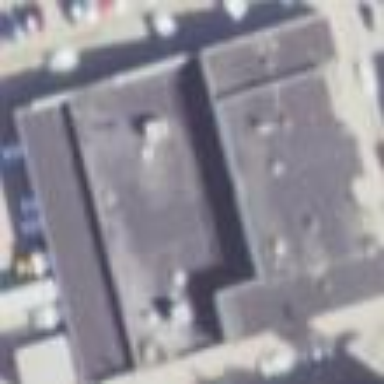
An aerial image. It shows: Post office building.